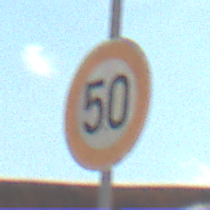
Verkehrszeichen: Geschwindigkeit50
Umgebung: Outdoor, Suburban
Tageszeit: Midday
Wetter: PartlyCloudy
Licht: Natural
Jahreszeit: NotSpecified
Kontrast: HighContrast